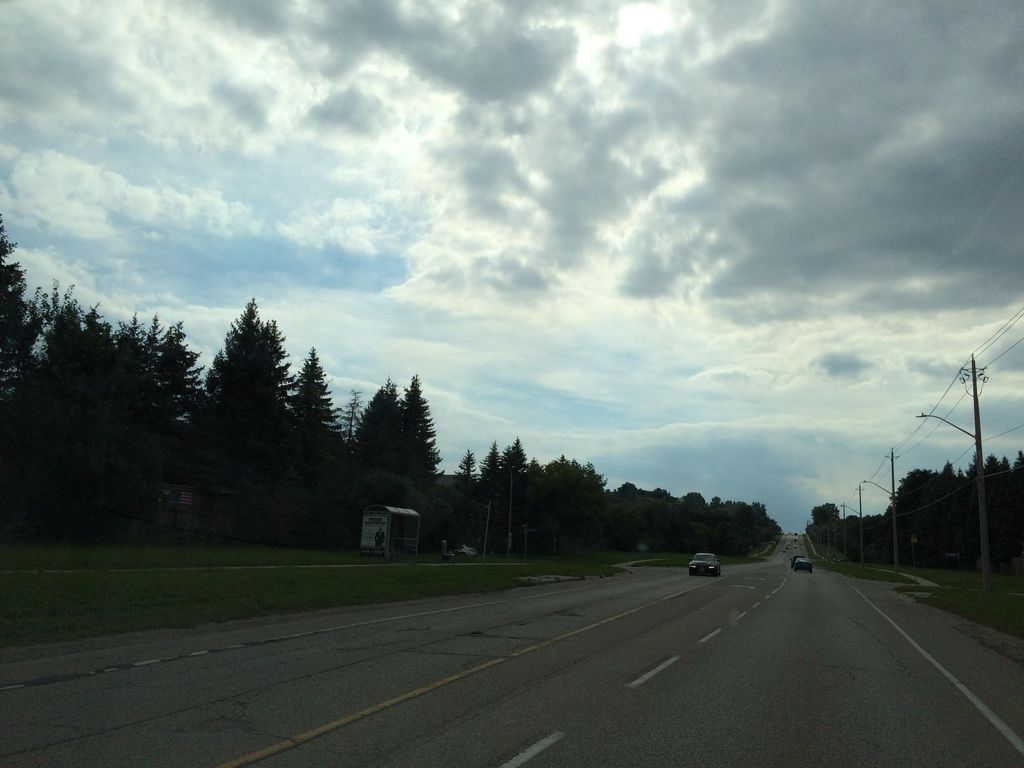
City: kitchener-waterloo